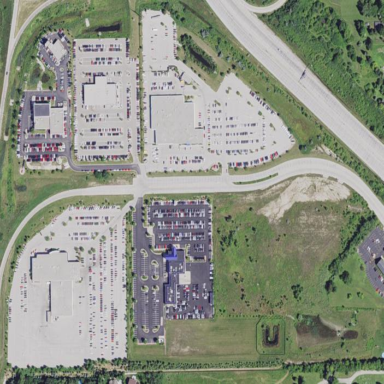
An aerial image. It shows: Retail area dedicated to car sales.